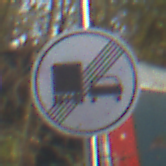
Verkehrszeichen: EndeUeberholverbotKraftfahrzeuge
Umgebung: Outdoor, Urban
Tageszeit: MorningAfternoon
Wetter: PartlyCloudy
Licht: Natural
Jahreszeit: NotSpecified
Kontrast: MediumContrast